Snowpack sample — Buffalo Mountain, Silverthorne, Colorado, USA (2/22/26, 2:02 PM MST)
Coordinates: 39.622, -106.113
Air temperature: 33 °F
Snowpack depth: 63 cm
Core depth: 20 cm
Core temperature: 23 °F
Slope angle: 11°, slope face: 116°
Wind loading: low
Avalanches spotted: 0
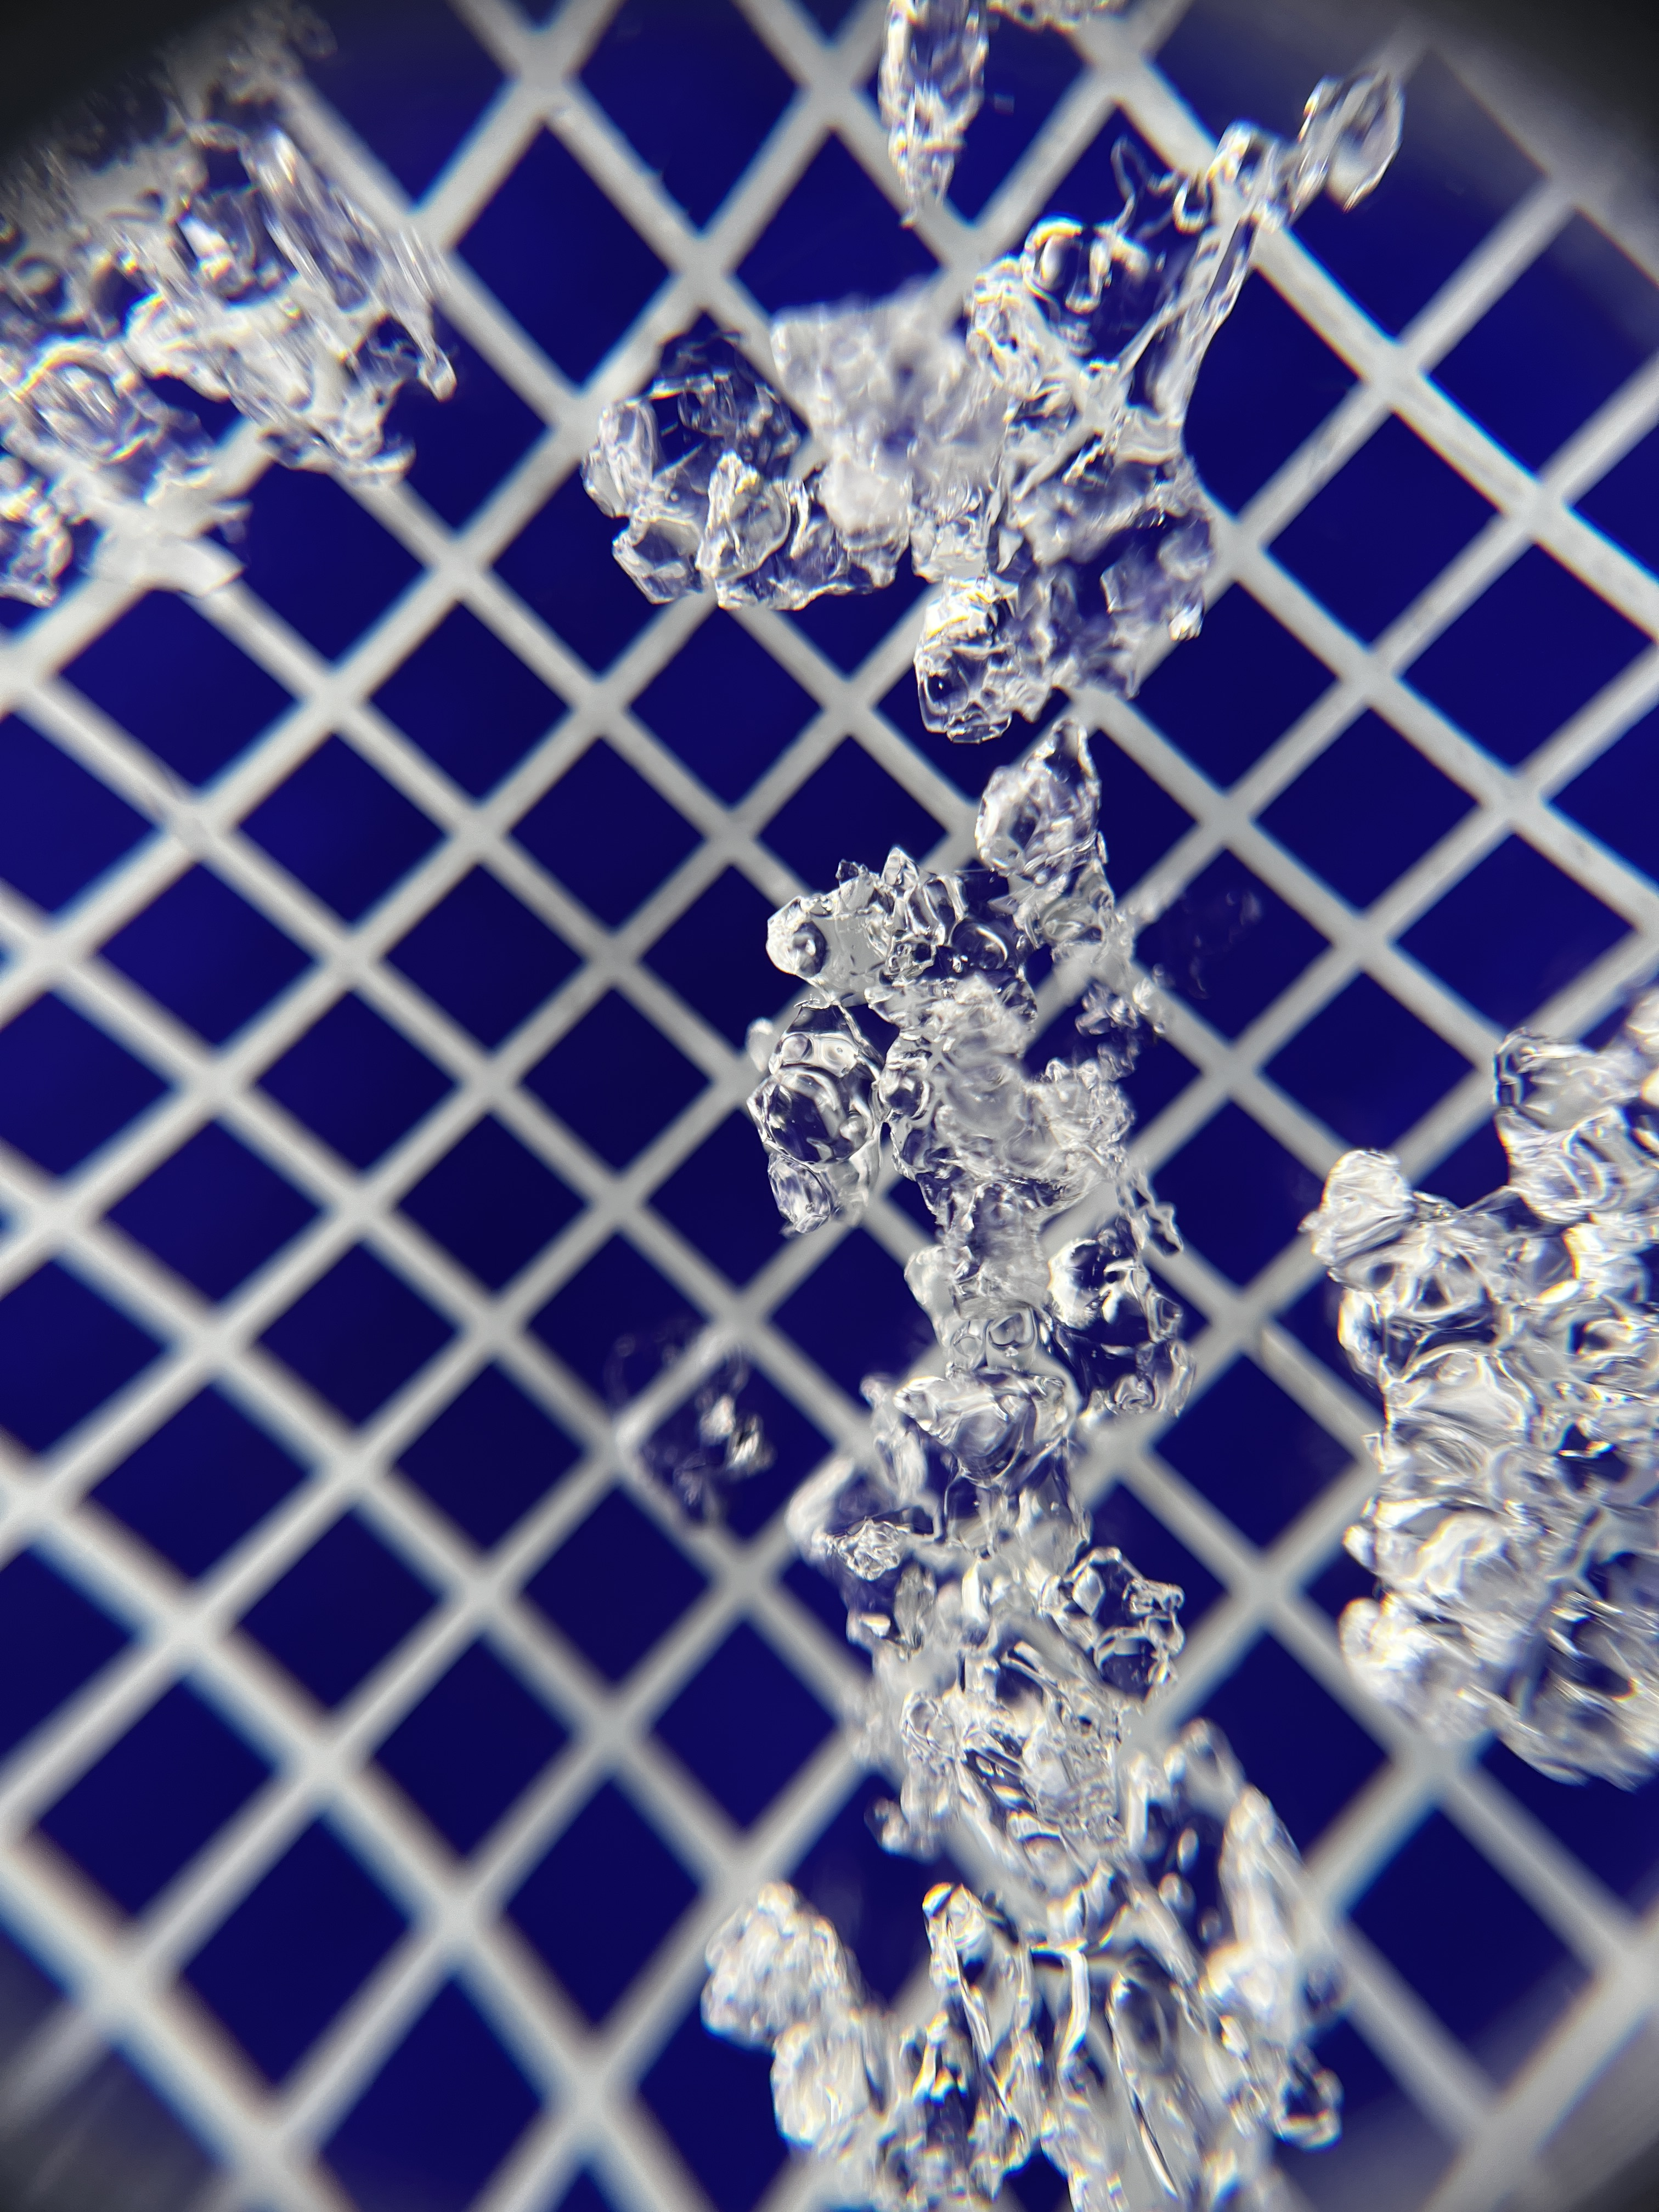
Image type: magnified_profile
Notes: In a firebreak similar to site 1, minimal wind loading with no spotted avalanches (not many faces in view though)